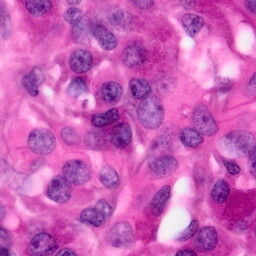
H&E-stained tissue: Pancreatic